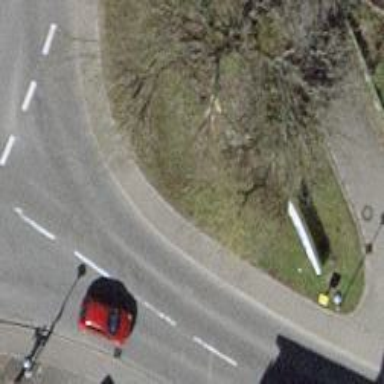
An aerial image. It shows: Post box.